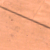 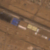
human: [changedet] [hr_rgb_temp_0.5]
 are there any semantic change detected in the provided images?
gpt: Some sheds were built along the road.